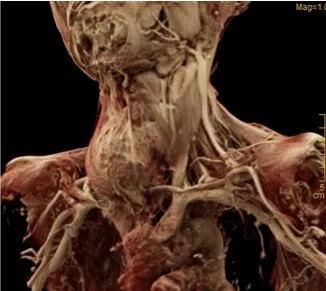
Tumor location and preoperative examinations. (A) MRI reconstruction showing the size and location of the tumor.
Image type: radiology (mri)